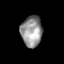
Tissue: skin
Cell type: Epithelial cells
Senescence score: 0.2348
Nuclear area (px): 635
Mean DAPI intensity: 147.611